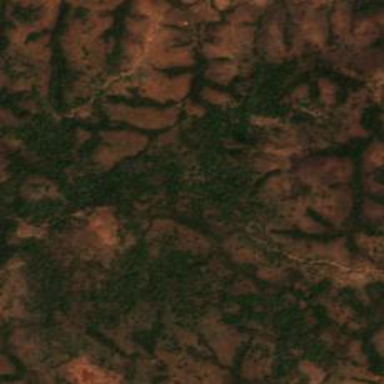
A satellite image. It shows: Forest area.